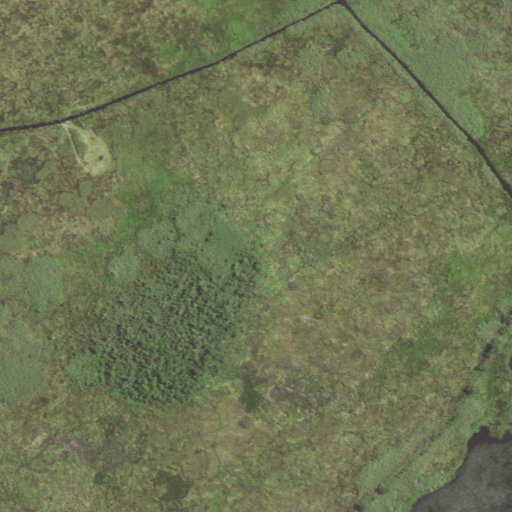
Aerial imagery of island in Louisiana named Grophes Island containing herbaceous wetlands, woody wetlands, and open water